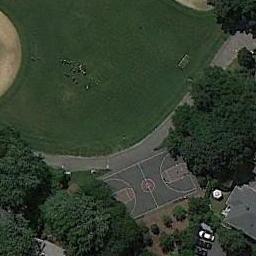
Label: basketball_court